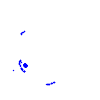
Particle: kaon